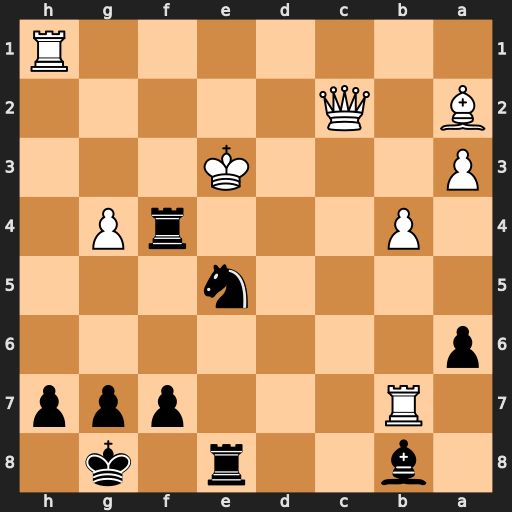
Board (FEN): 1b2r1k1/1R3ppp/p7/4n3/1P3rP1/P3K3/B1Q5/7R
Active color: b
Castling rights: -
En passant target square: -
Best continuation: Nc4+ Kd3 Re3#